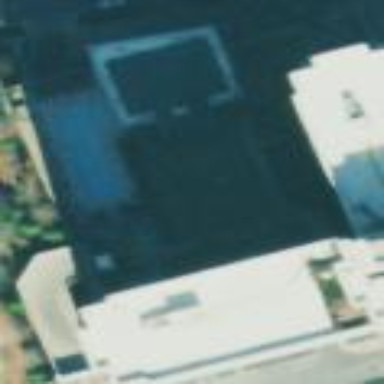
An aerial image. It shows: Part of building.